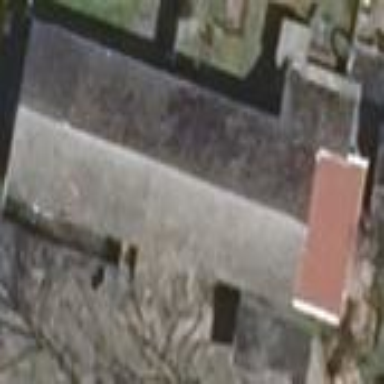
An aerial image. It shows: Building with flat grey roof. The building has some additional parts.